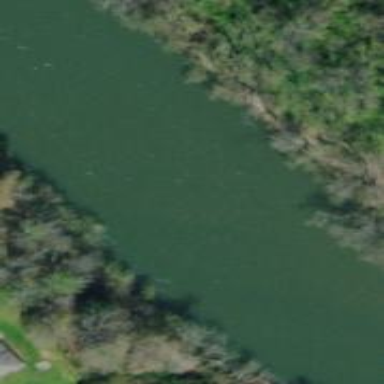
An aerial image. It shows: Beautiful river scene.